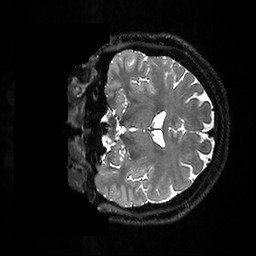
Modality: T2w
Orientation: coronal
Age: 52
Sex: female
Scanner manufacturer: ge
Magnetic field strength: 3 T
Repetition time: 3.202 s
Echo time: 0.06643 s